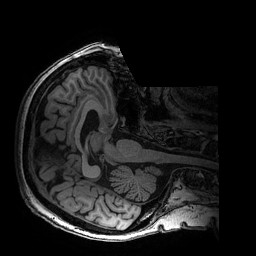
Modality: T1w
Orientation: axial
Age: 66
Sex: female
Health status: healthy
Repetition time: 2.53 s
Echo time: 0.0034 s